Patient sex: M
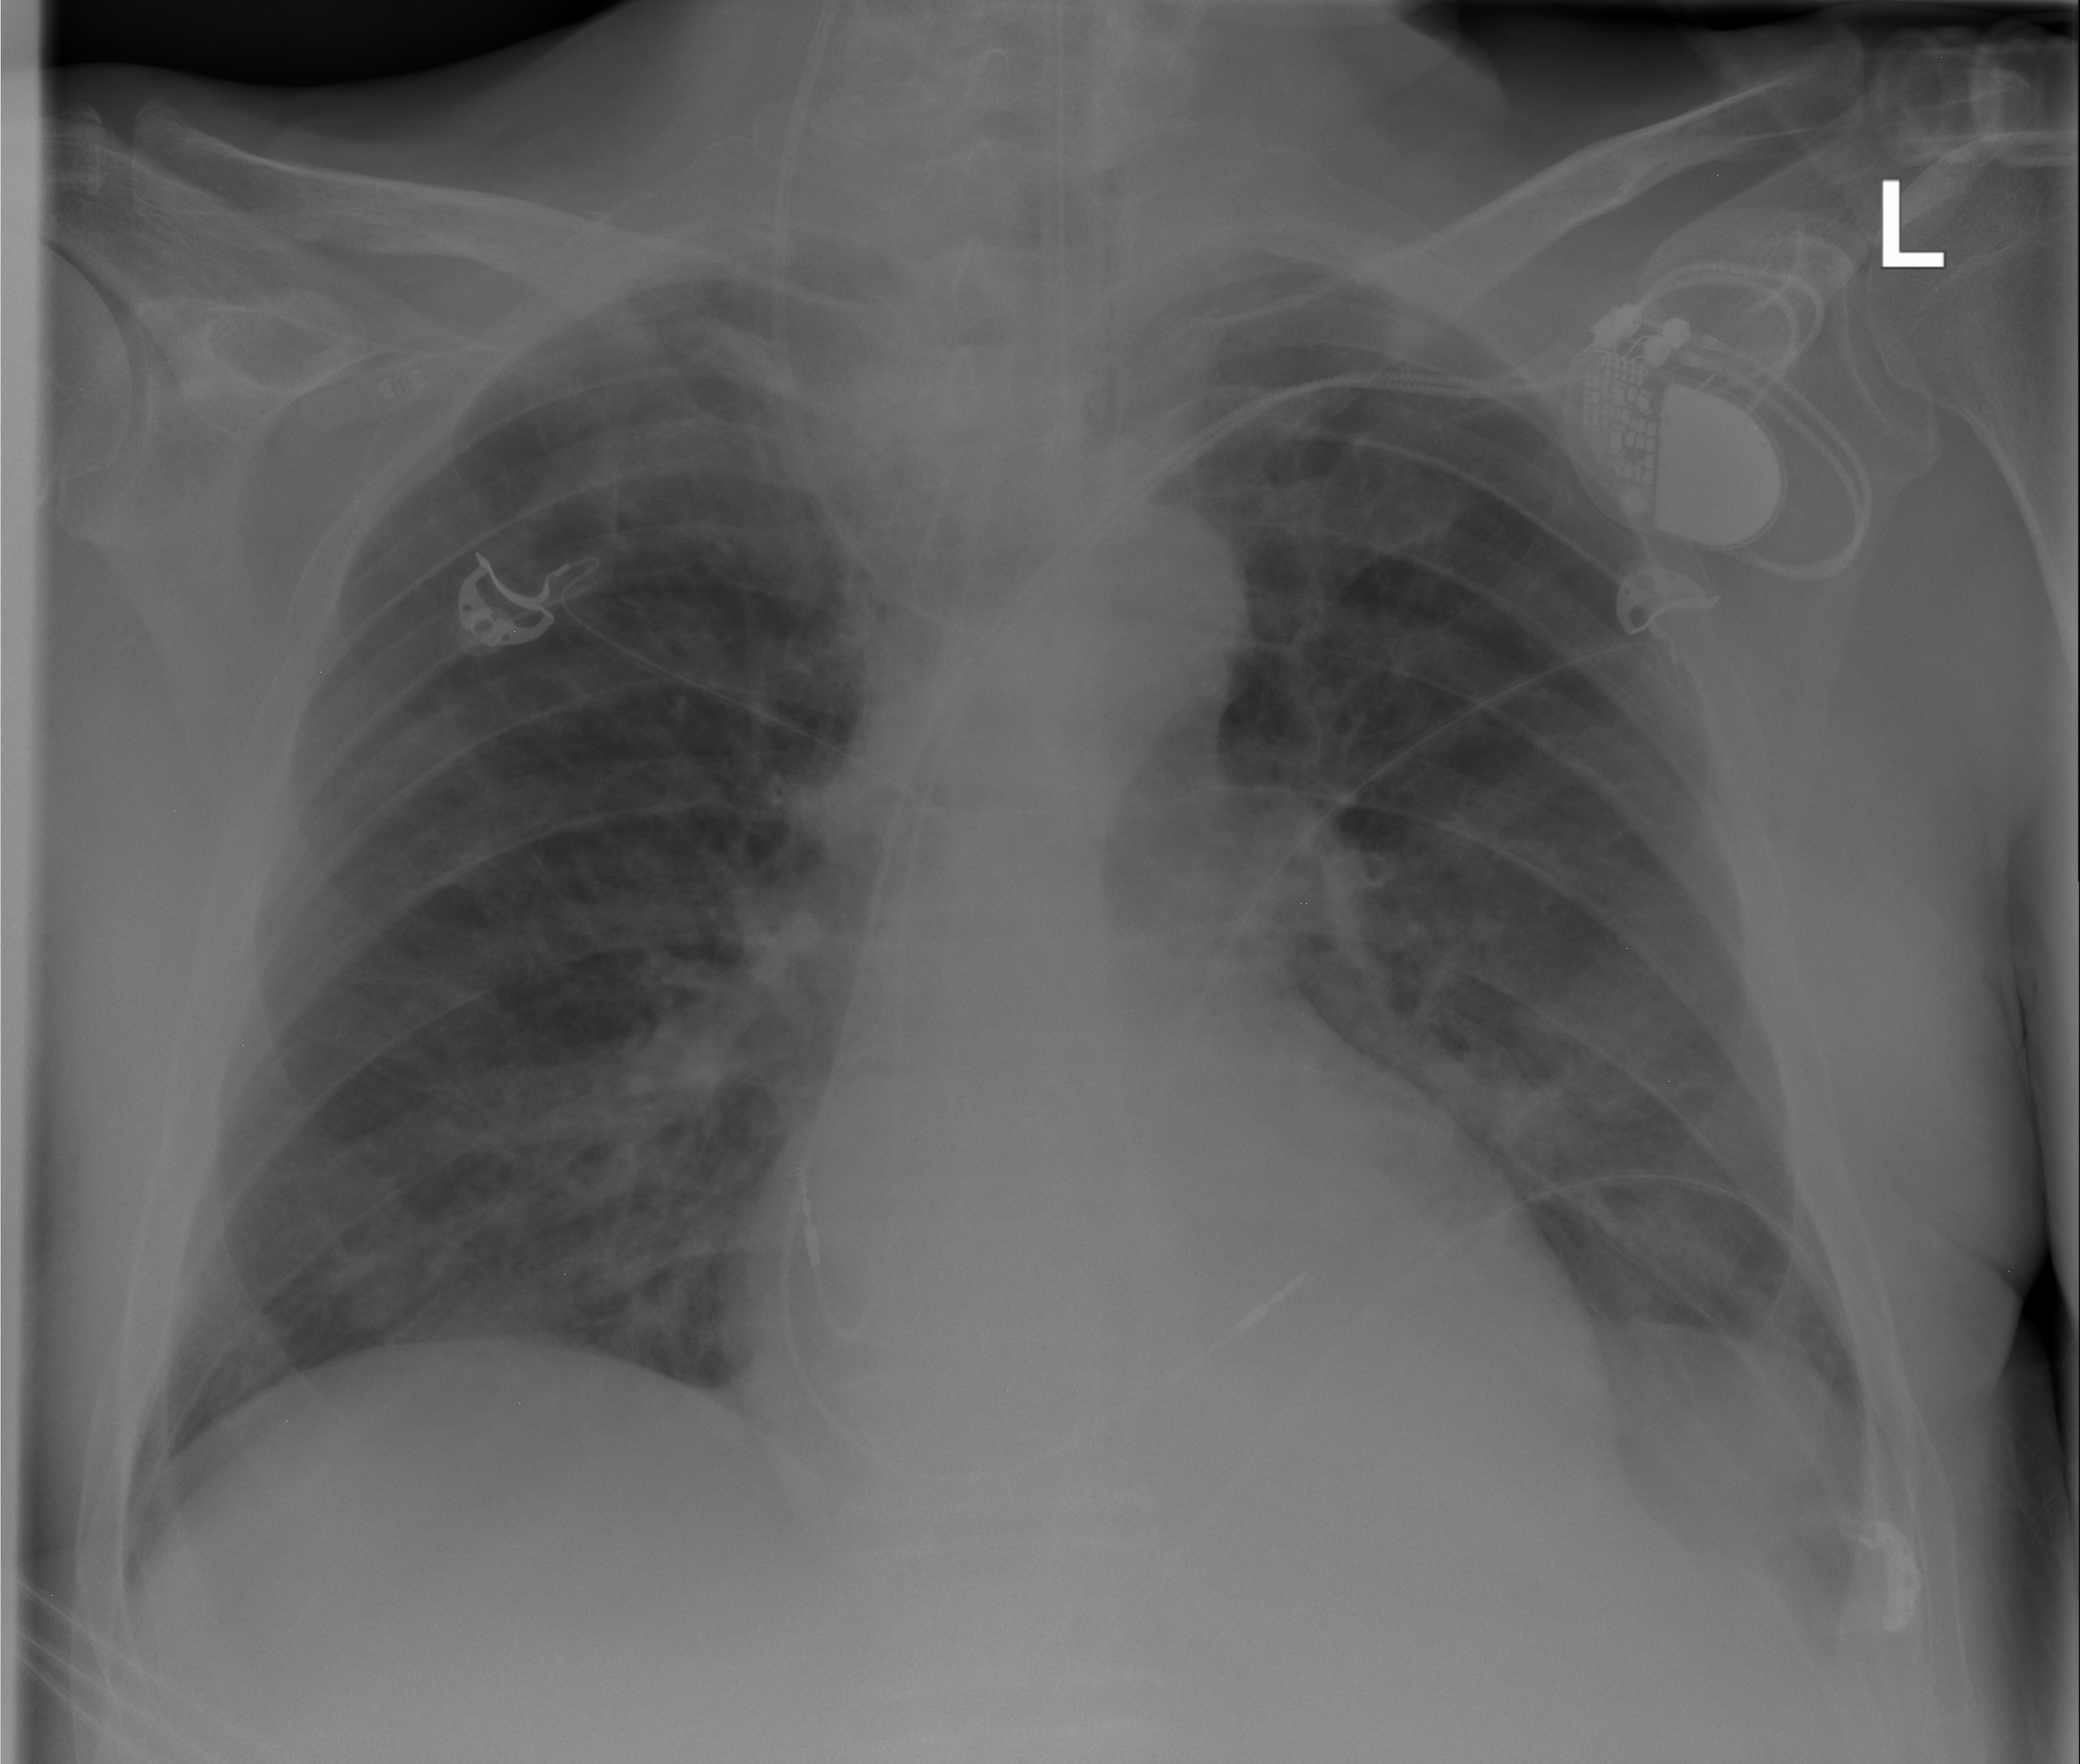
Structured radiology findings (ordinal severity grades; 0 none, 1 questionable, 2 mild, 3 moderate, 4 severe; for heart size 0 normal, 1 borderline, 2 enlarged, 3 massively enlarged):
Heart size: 0
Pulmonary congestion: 2
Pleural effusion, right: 0
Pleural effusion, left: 0
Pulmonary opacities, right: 2
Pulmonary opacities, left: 2
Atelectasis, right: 0
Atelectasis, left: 0